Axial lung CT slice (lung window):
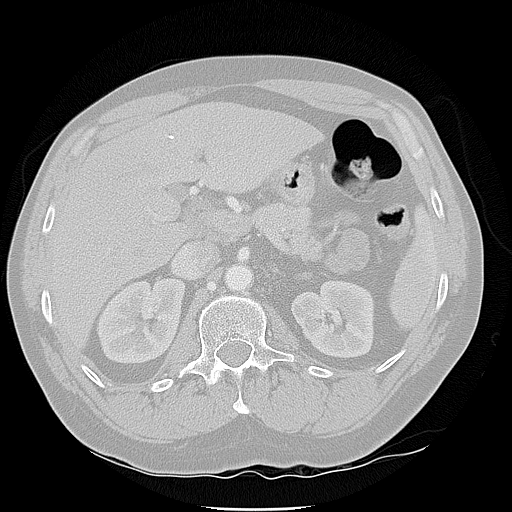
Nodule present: no